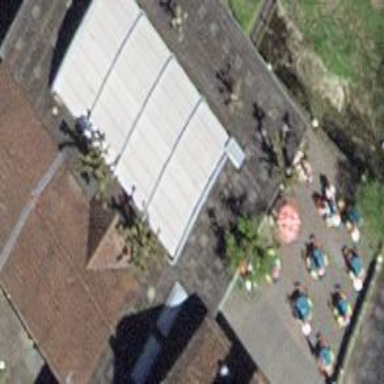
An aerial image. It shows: Restaurant.